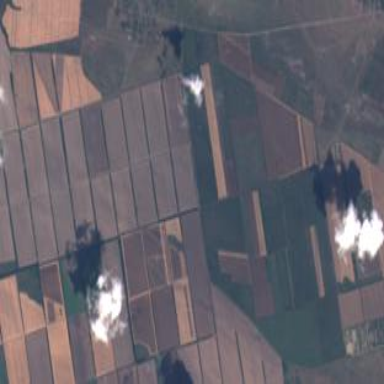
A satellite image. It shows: Picturesque farmland scene.